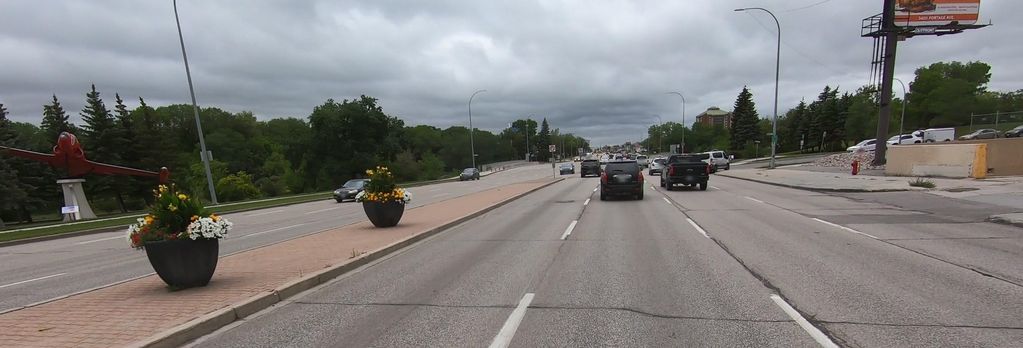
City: winnipeg